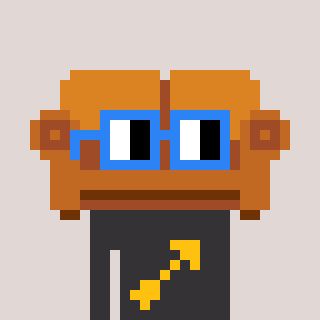
a pixel art character with square blue glasses, a couch-shaped head and a grayscale-colored body on a warm background